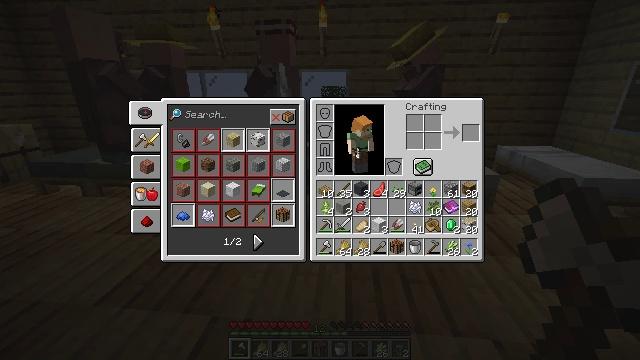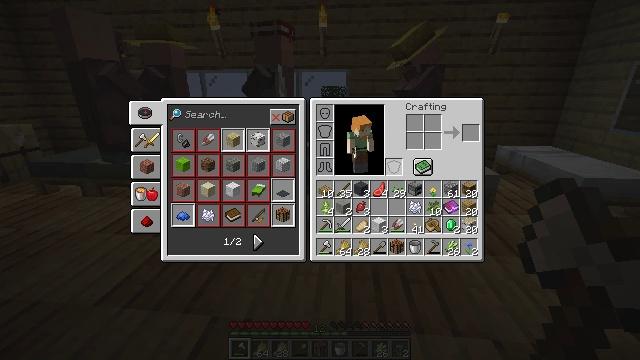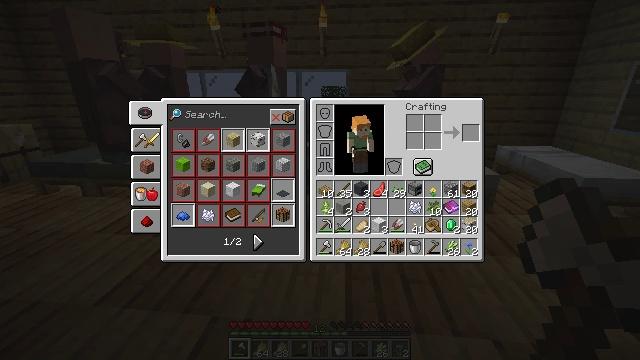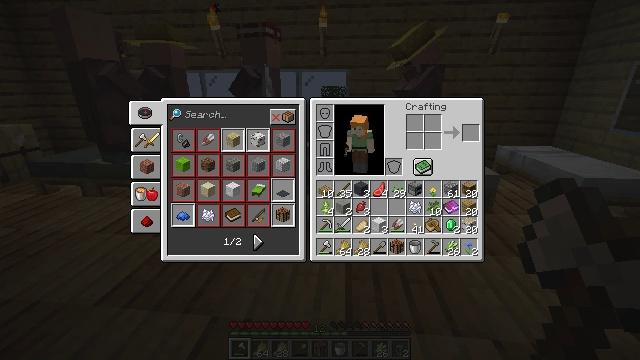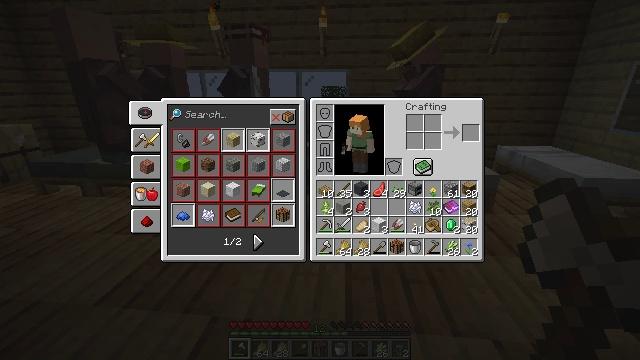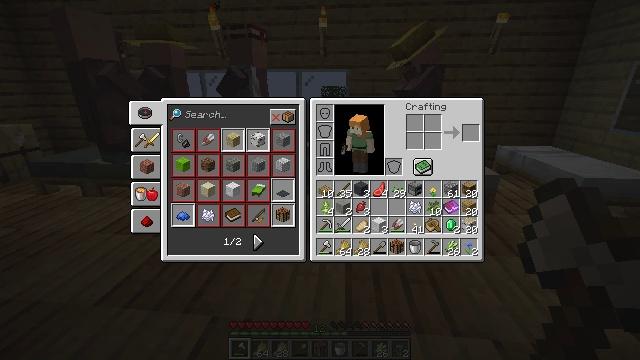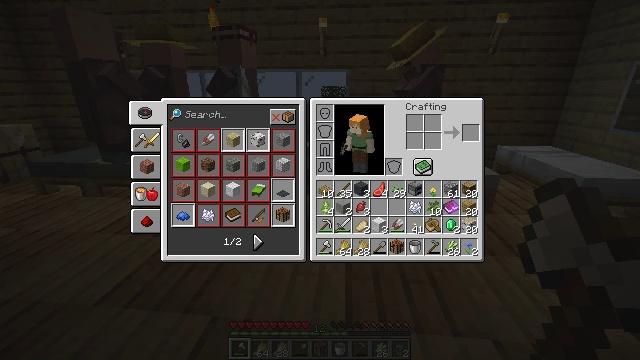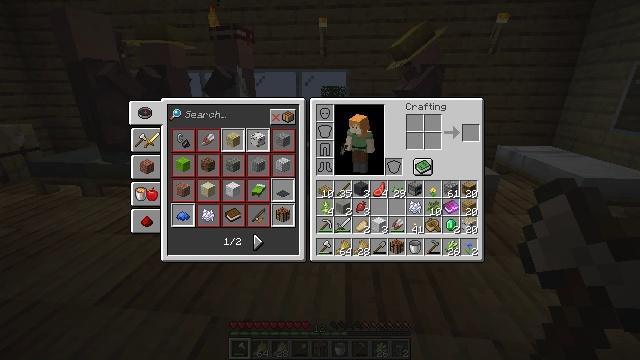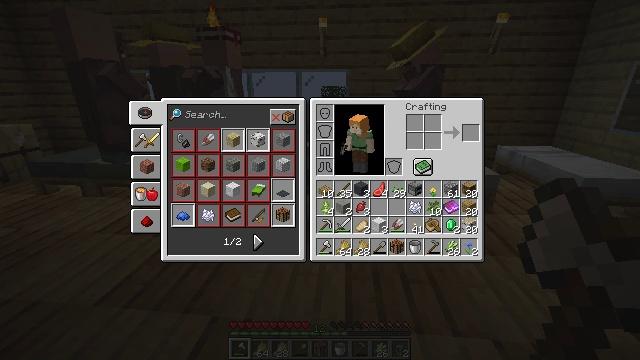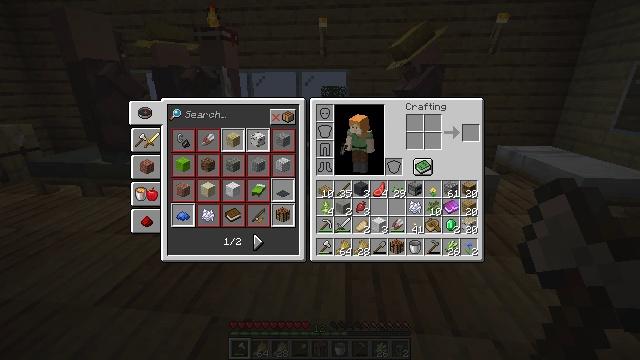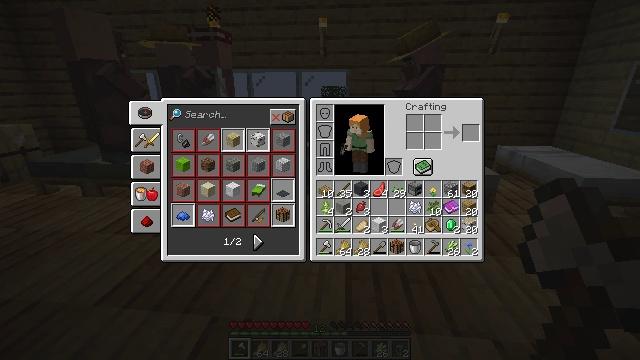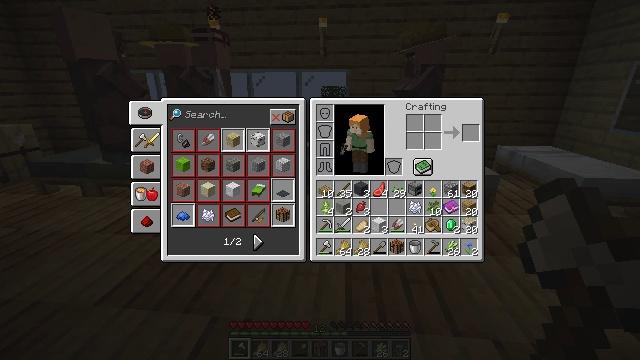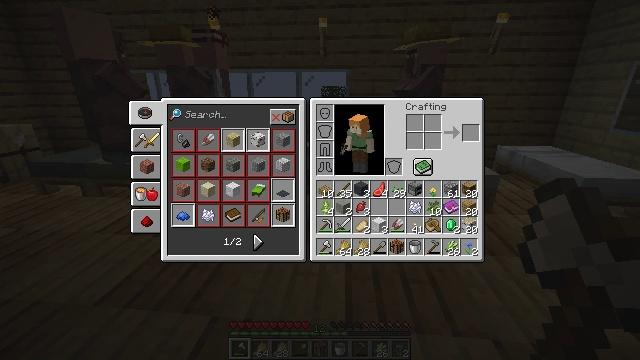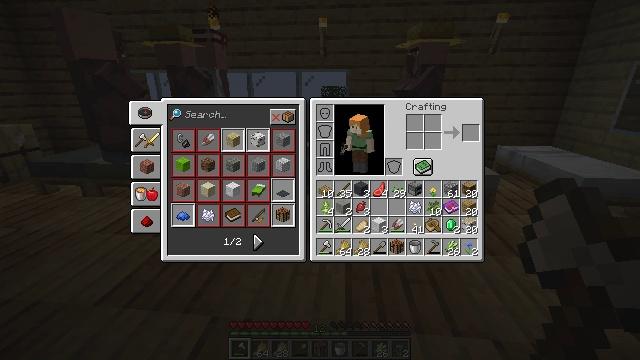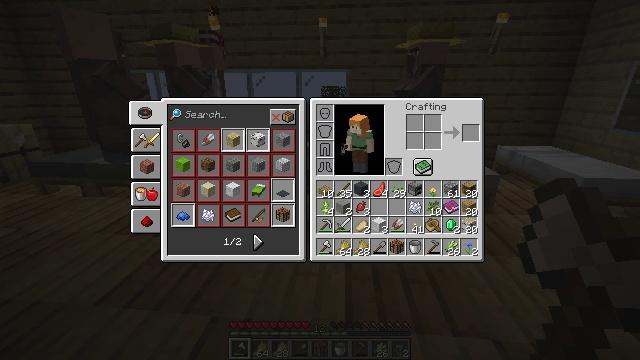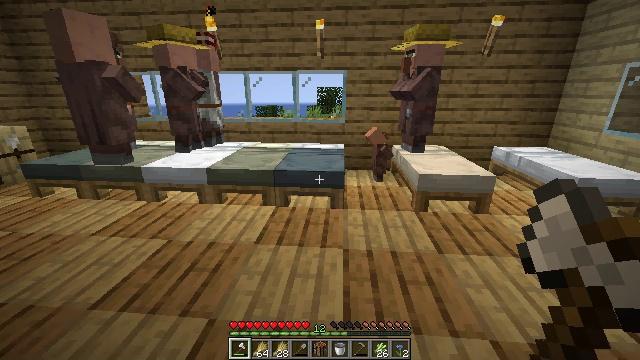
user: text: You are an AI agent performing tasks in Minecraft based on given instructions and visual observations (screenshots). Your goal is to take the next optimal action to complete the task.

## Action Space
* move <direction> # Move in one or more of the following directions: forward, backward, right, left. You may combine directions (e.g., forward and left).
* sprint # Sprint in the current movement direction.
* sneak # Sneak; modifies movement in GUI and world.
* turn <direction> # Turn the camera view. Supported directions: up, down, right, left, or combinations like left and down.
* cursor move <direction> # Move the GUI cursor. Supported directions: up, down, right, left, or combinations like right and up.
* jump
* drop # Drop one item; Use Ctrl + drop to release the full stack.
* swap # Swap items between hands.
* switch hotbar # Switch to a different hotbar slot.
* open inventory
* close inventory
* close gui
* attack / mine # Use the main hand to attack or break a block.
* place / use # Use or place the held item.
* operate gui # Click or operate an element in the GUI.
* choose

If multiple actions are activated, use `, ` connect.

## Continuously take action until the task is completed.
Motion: motion action
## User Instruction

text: Create a gray bed by combining wool and planks.
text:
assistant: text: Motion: cursor move left
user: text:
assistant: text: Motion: cursor move left and up
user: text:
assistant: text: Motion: cursor move left
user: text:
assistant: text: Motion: no_op
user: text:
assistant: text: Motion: cursor move left
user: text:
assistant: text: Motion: no_op
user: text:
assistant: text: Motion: no_op
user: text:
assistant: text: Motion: no_op
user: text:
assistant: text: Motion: no_op
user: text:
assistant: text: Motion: no_op
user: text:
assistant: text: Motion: no_op
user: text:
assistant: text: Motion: no_op
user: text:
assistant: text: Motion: no_op
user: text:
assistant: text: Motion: no_op
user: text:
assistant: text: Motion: no_op
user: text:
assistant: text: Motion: close gui
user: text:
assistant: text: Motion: turn right and down, open inventory
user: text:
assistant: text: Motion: turn right and down
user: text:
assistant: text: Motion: turn right and down
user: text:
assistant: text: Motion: turn right
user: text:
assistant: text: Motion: turn down
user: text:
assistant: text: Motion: turn down
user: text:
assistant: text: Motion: no_op
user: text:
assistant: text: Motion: turn right
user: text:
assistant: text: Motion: turn right
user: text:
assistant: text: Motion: turn right and up
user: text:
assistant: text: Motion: turn right and up
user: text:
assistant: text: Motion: turn right
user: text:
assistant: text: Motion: turn right
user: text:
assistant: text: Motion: turn right